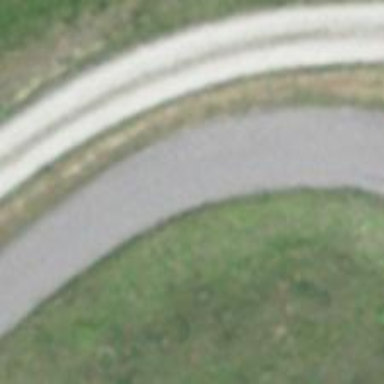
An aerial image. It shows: Service road leading to track in leisure land area.